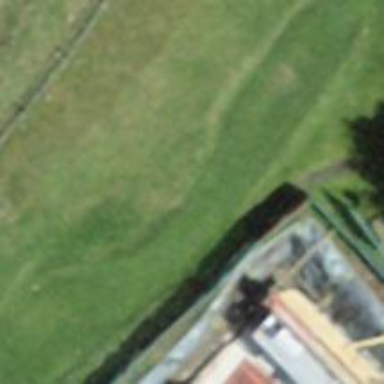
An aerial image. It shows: Grassy area designated as golf tee.